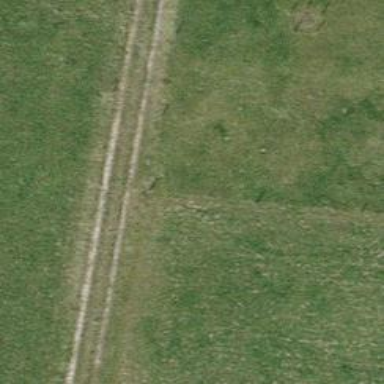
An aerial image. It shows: Grassy track with grade3 tracktype.